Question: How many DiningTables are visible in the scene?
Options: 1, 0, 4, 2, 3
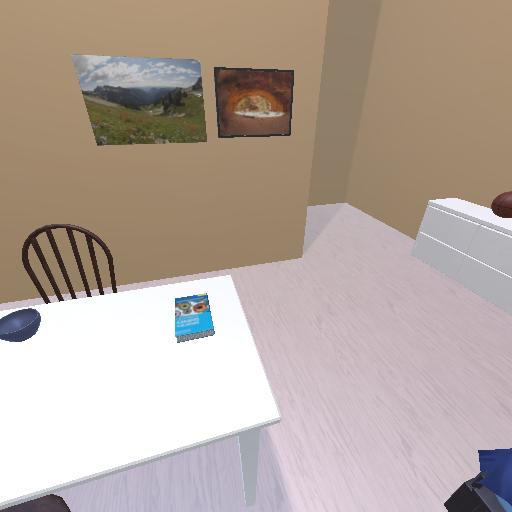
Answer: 1